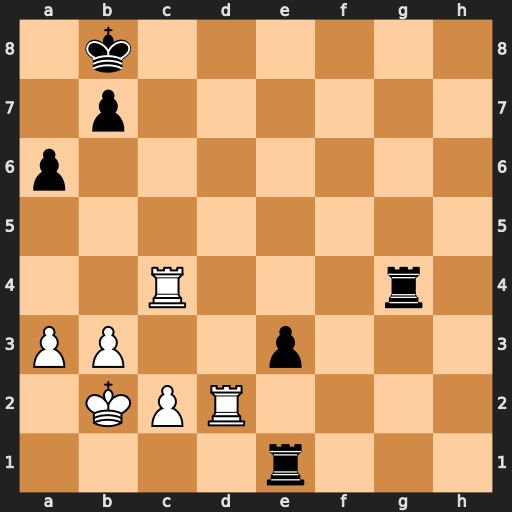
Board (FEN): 1k6/1p6/p7/8/2R3r1/PP2p3/1KPR4/4r3
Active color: w
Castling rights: -
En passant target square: -
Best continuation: Rd8+ Ka7 Rxg4